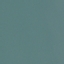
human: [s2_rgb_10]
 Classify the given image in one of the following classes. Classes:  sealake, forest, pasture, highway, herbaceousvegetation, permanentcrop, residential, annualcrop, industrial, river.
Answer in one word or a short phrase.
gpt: SeaLake